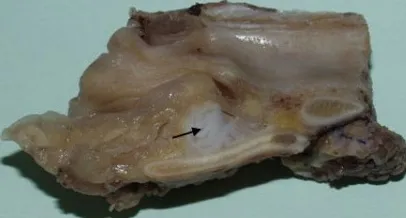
Laryngectomy specimen showing Gore-Tex (arrow) as a pale nodule in the paraglottic space lying beneath an intact mucosa.
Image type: pathology (van_gieson)